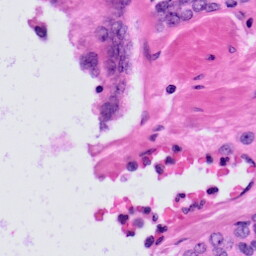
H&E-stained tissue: Prostate